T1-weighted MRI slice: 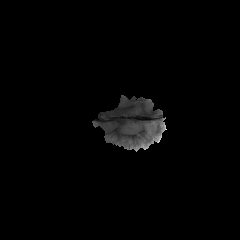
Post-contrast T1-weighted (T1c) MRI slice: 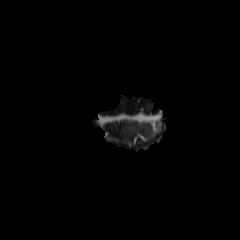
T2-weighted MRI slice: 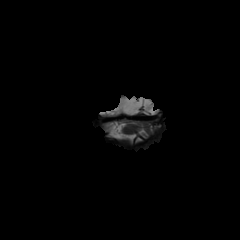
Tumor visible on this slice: no